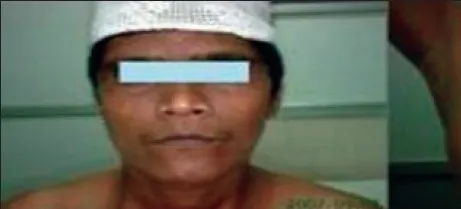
Features of hypoandrogenism.
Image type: medical_photograph (other_medical_photograph)